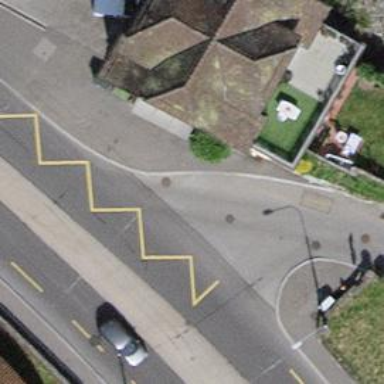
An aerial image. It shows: Unmarked road crossing.